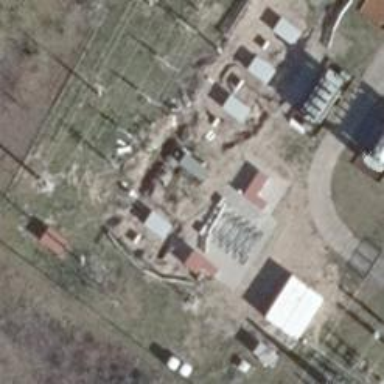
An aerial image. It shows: Distribution level power substation.